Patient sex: M
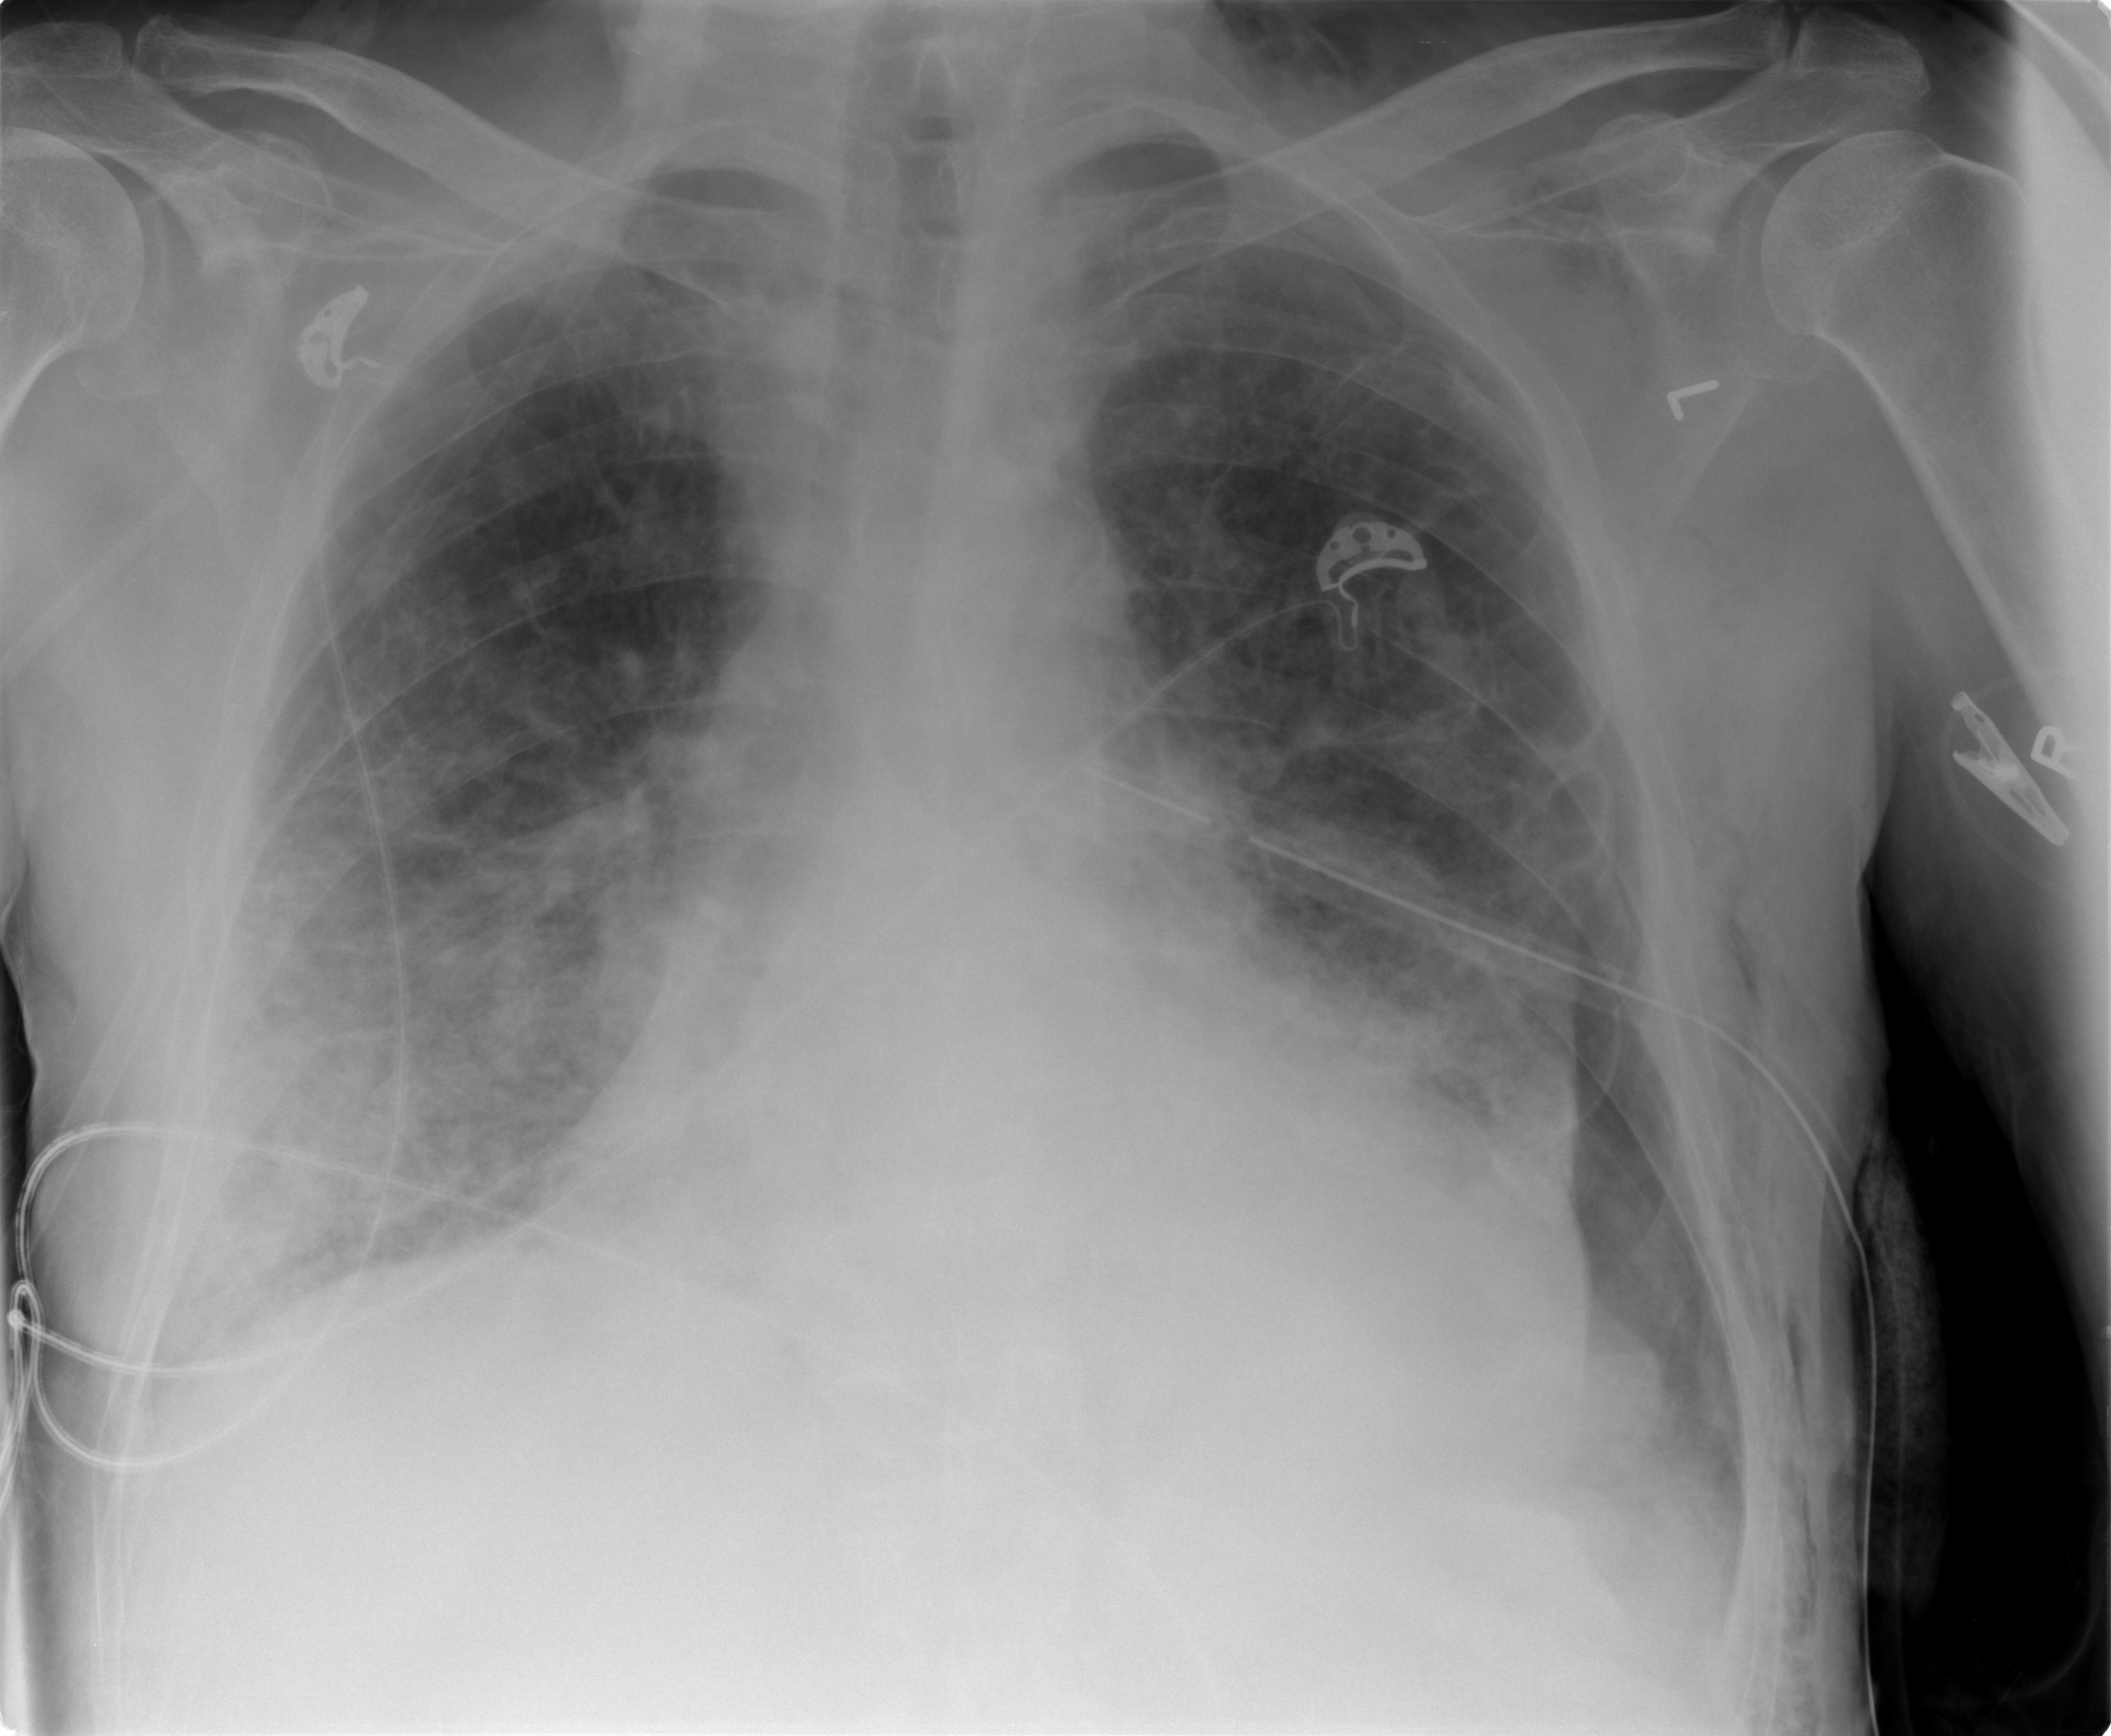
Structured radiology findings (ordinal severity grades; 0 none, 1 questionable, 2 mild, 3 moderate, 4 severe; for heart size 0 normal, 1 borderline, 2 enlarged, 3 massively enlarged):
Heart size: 2
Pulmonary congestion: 2
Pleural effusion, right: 0
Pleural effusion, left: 0
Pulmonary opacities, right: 3
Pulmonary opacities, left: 2
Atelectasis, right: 2
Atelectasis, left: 2